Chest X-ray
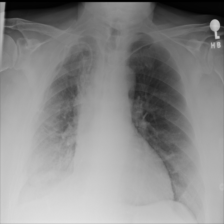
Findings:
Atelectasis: negative
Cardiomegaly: negative
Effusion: negative
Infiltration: negative
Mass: negative
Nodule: negative
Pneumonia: negative
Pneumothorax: negative
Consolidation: negative
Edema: negative
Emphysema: negative
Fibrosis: negative
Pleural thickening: positive
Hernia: negative